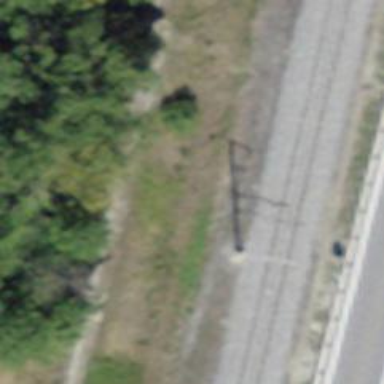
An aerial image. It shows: Catenary mast for power lines.